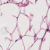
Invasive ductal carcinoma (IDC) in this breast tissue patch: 0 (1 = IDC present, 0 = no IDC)